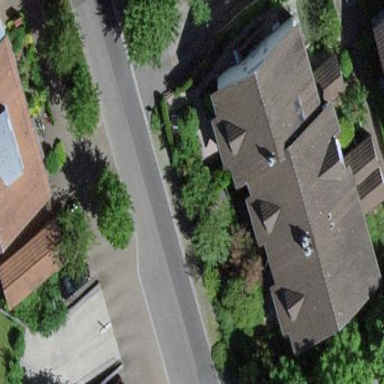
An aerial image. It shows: Terrace building.